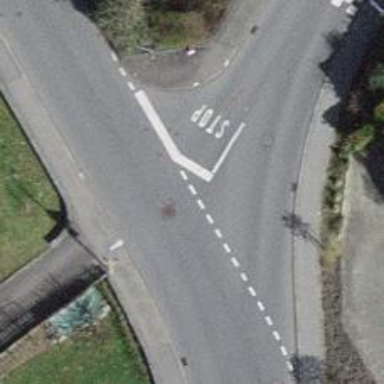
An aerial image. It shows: Road with stop sign.